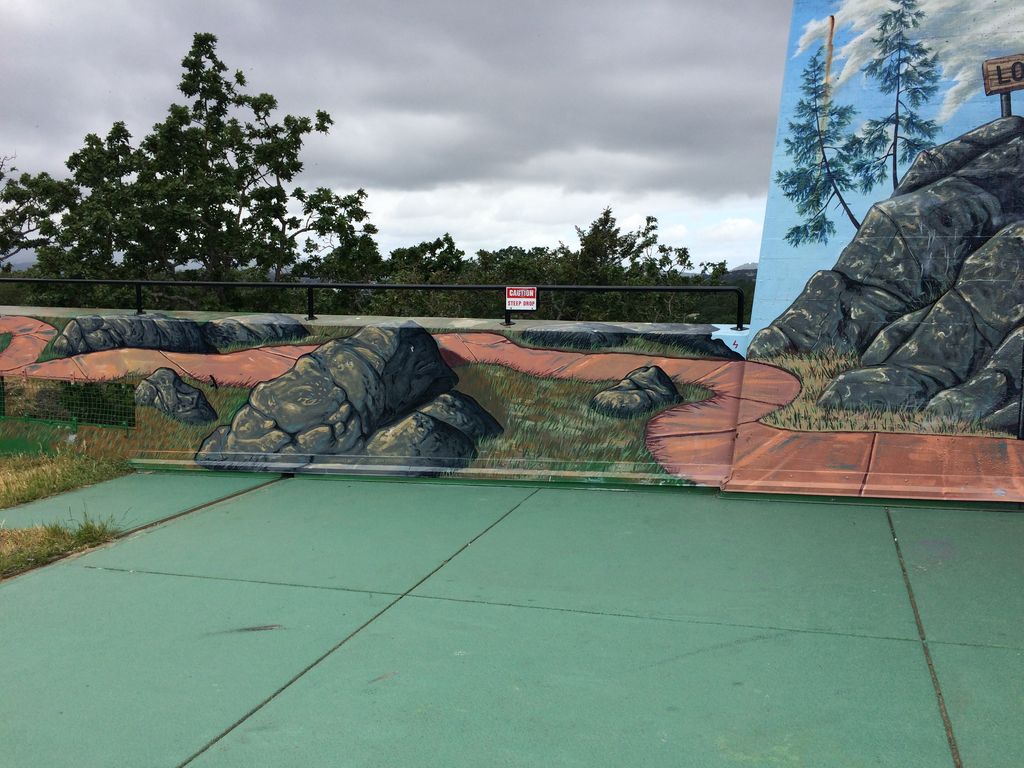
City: victoria